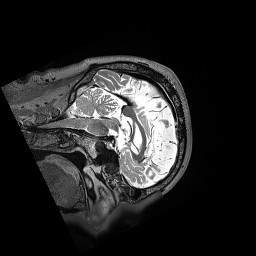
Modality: T2w
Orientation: sagittal
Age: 62
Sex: male